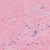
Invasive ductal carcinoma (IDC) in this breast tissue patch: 0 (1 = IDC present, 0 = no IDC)